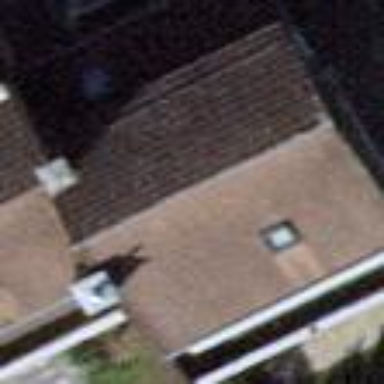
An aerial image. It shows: Semi-detached house.